Interaction volume radius: 5 \u00c5
Interaction volume height: 15 \u00c5
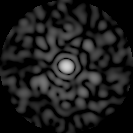
Disorder parameter: 0.804